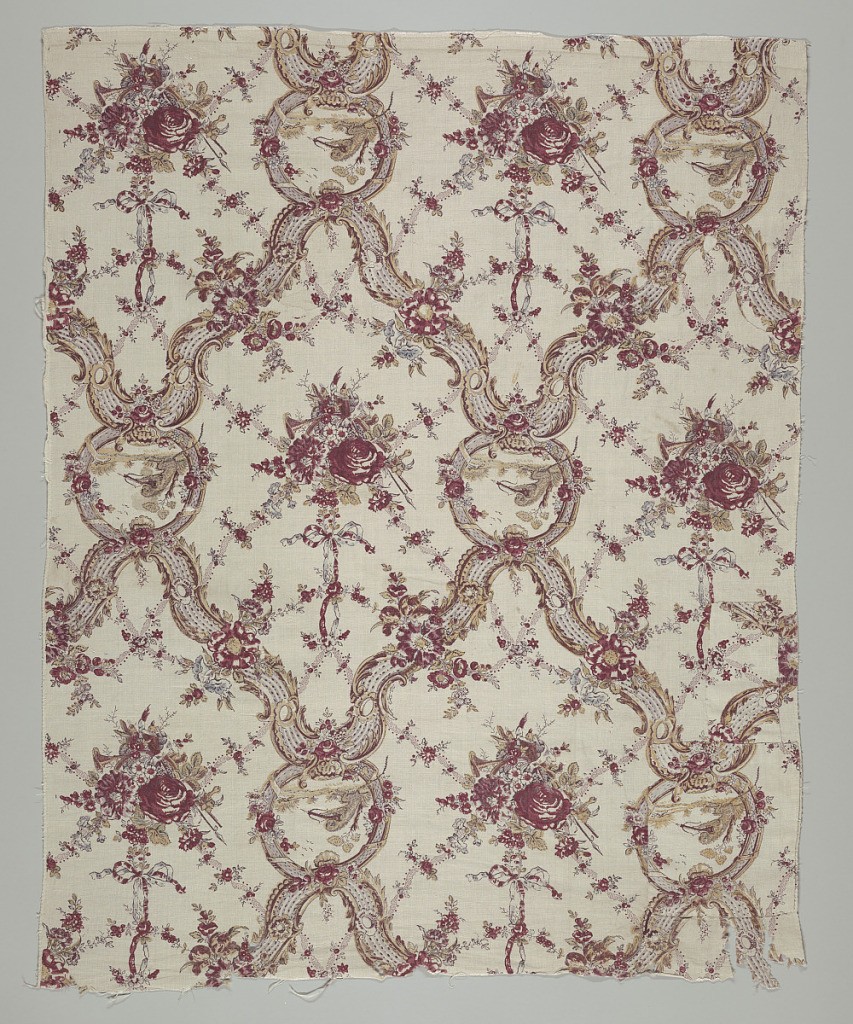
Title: Textile
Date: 19th century
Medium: cotton Technique: relief printed on plain weave
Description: Panel of white cotton block printed in shades of deep red, yellow, grey-violet, and light blue. Design of an irregular curving rocaille enframements, in a diamond shape, frame a basket of flowers with hunting horn, spear, etc. Garlands of ribbons surround basket and connect to the frame. Small circular medallion at intersections encloses a monkey with bow and arrow aimed at a rodent. Picotage in garlands.